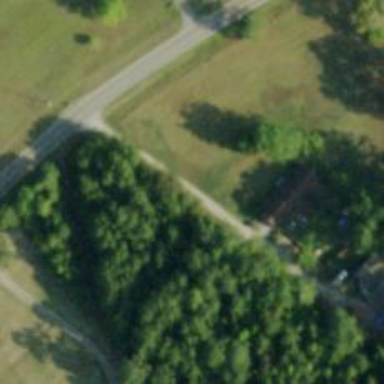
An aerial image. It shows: Driveway leading to service road.